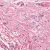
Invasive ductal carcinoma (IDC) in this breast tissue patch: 0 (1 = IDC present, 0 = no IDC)